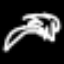
Label: palm tree